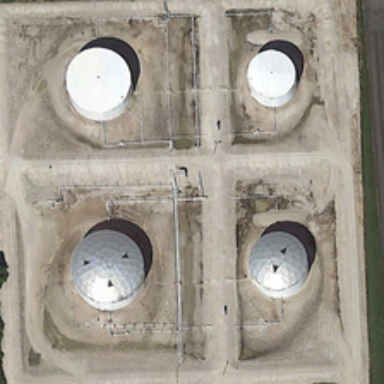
Four storage tanks are near some green plants and a road .